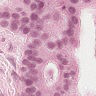
Metastatic tissue present: yes